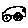
Label: car